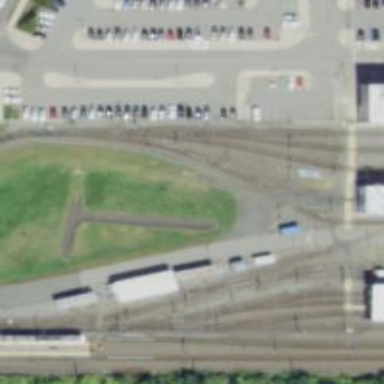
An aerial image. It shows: Light rail service yard with electrified contact lines.